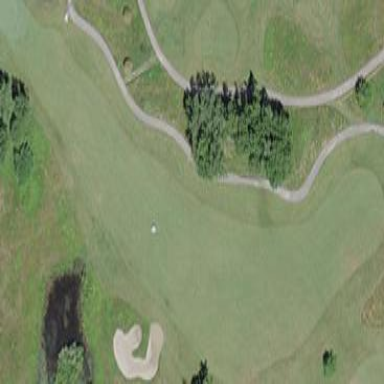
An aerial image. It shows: Golf fairway in the image.